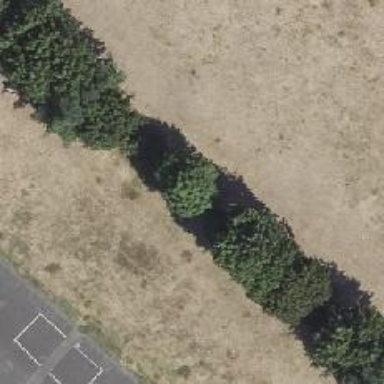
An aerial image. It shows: Park with broadleaved deciduous trees.